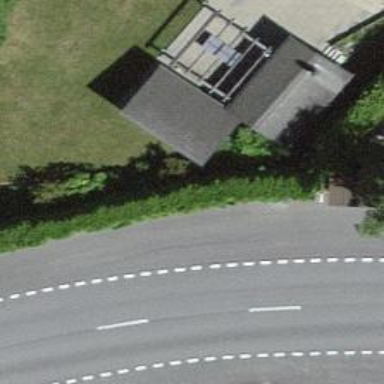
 serving as platform for public transportation."